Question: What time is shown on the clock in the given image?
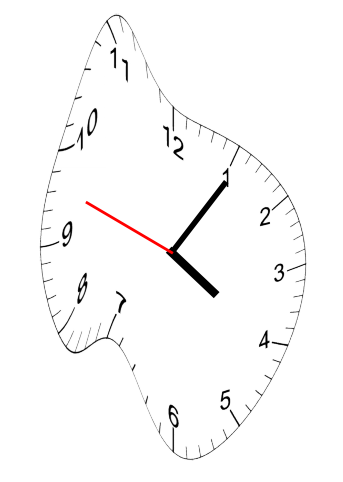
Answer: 04:05:48